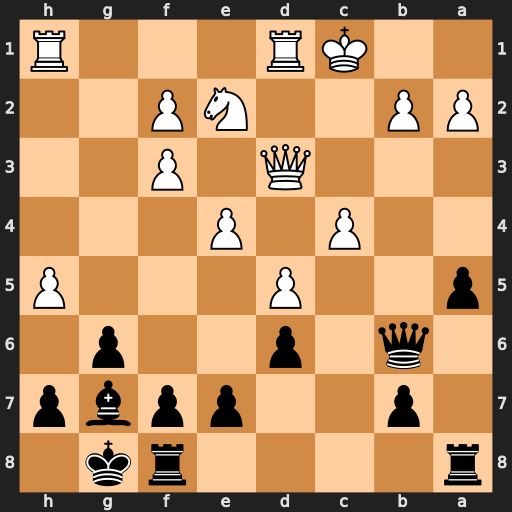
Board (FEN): r4rk1/1p2ppbp/1q1p2p1/p2P3P/2P1P3/3Q1P2/PP2NP2/2KR3R
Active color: b
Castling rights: -
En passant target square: -
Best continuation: Qxb2#